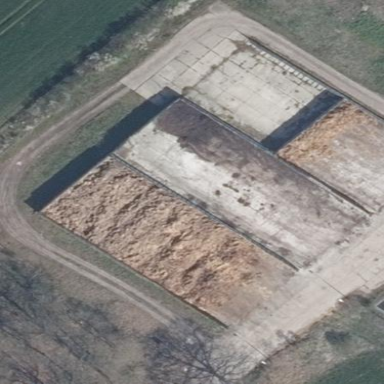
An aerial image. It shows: Building that serves as silo.